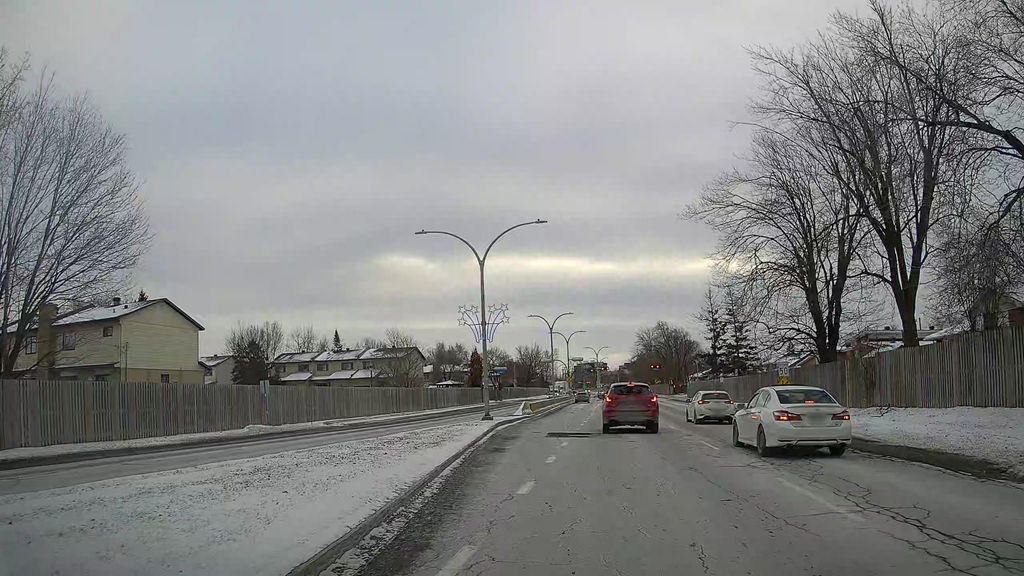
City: montreal